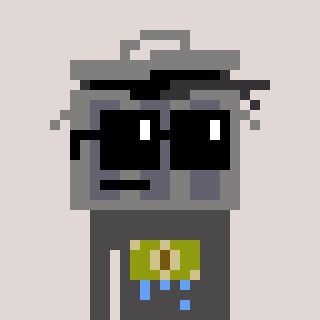
a pixel art character with square black sunglasses, a trashcan-shaped head and a grayscale-colored body on a warm background